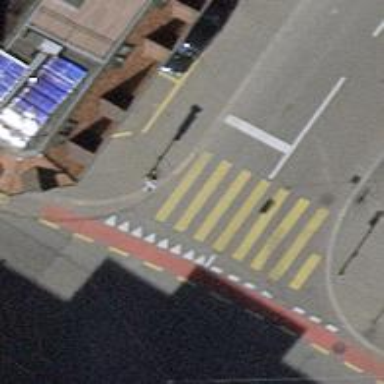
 there are traffic signals and zebra crossing."